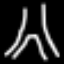
Label: The Eiffel Tower